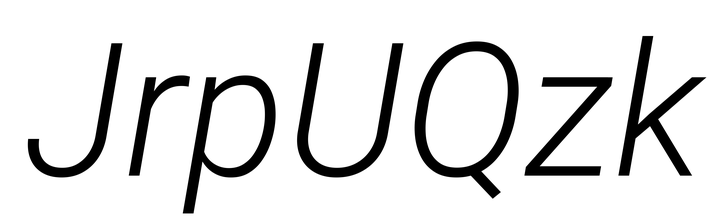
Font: Roboto-Italic_Light_Italic